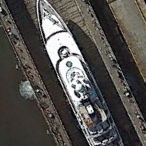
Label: Megayacht